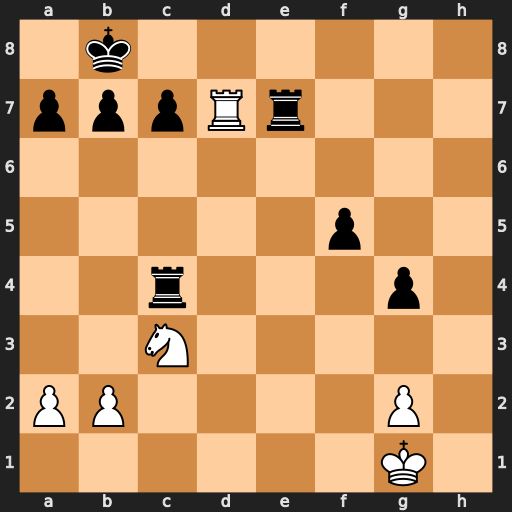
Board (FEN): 1k6/pppRr3/8/5p2/2r3p1/2N5/PP4P1/6K1
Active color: w
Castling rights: -
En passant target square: -
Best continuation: Rd8#